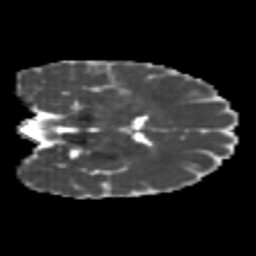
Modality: MD
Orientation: coronal
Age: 22
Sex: female
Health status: healthy
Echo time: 0.074 s